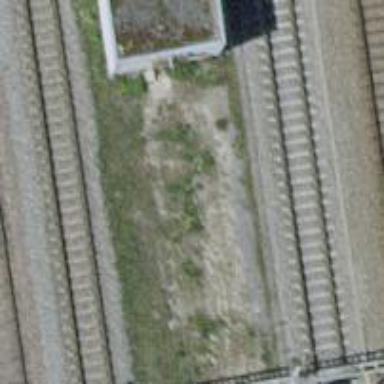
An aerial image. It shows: Railway buffer stop.